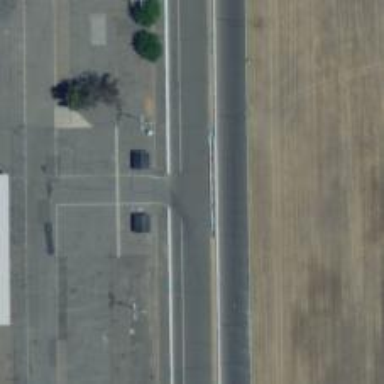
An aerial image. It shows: Raceway for motor sports.